The plot is a signal-to-image rendering of a rotating shaft's vibration measurement. Determine the machine's mechanical condition. Answer with exactly one of: normal, misalignment, unbalance, looseness.
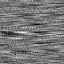
Answer: misalignment